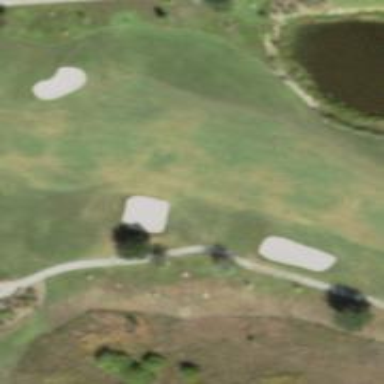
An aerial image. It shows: Golf hole.